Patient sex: M
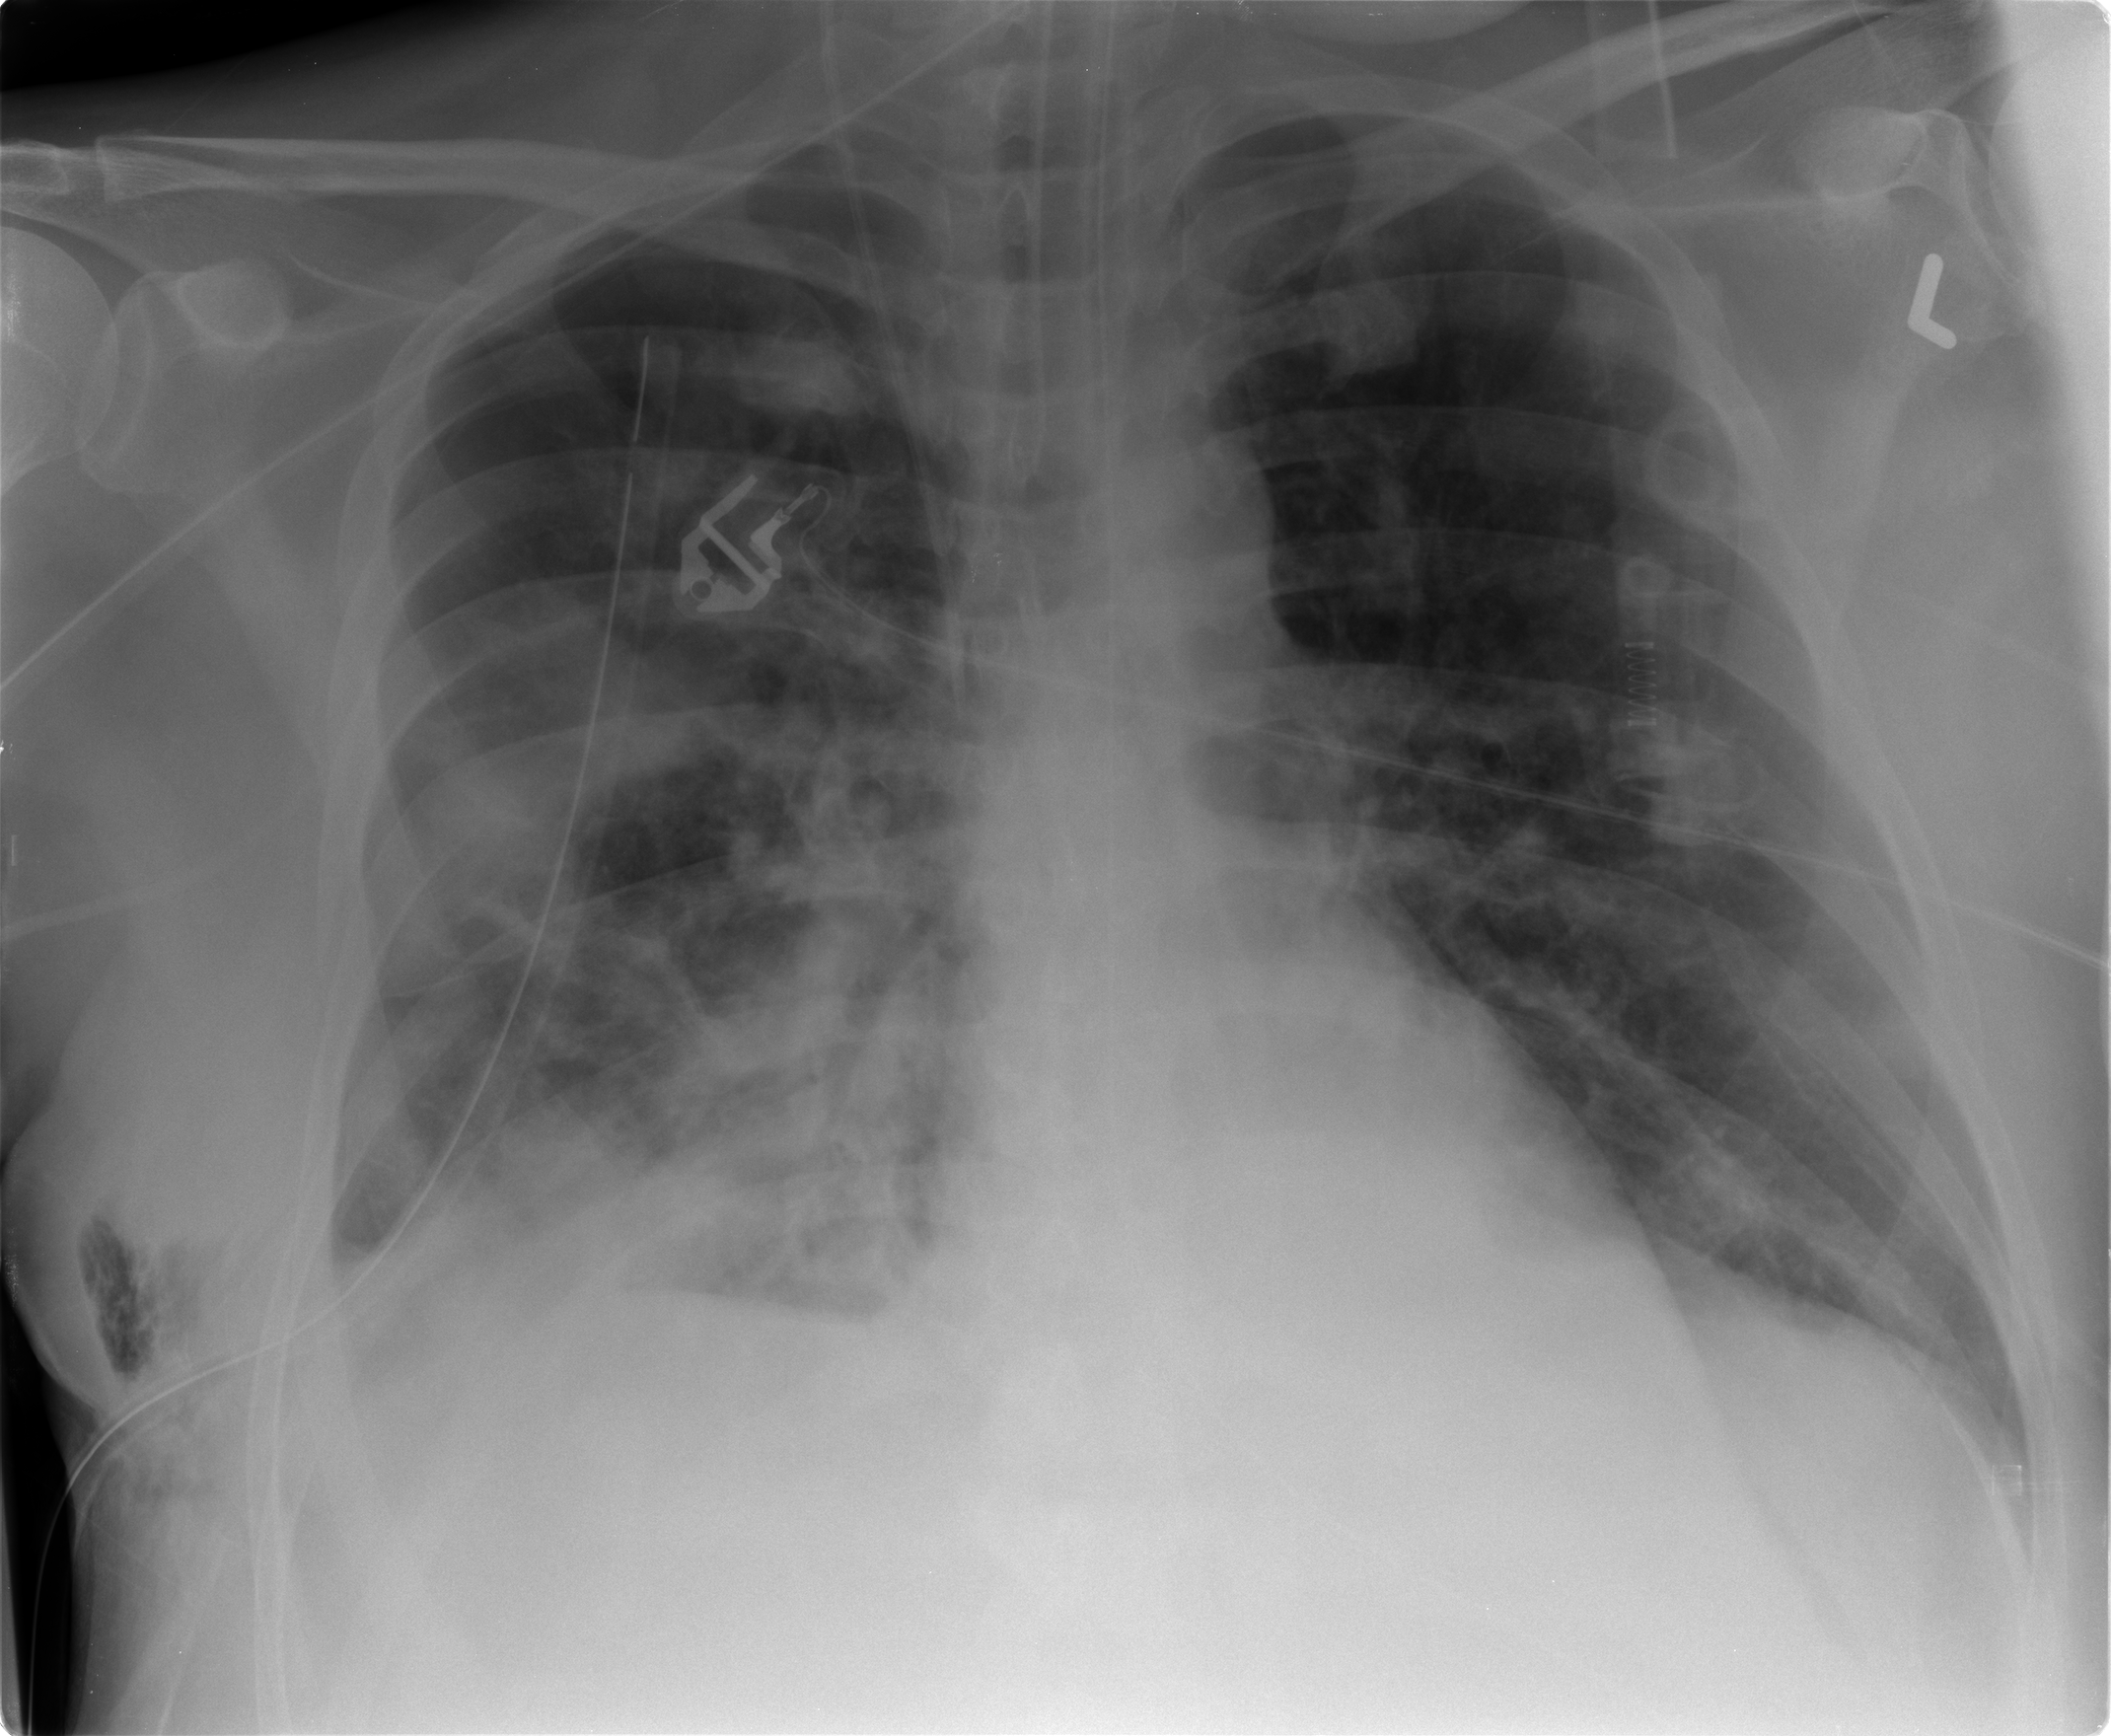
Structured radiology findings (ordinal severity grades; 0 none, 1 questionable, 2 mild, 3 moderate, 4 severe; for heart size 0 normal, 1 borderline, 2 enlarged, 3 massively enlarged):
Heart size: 0
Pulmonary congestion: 2
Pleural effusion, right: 1
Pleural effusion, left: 0
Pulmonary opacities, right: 3
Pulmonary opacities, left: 2
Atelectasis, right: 3
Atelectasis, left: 2